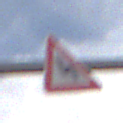
Verkehrszeichen: DoppelkurveZunaechstLinks
Umgebung: Outdoor, Nature
Tageszeit: Midday
Wetter: PartlyCloudy
Licht: Natural
Jahreszeit: NotSpecified
Kontrast: MediumContrast